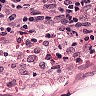
Metastatic tissue present: no